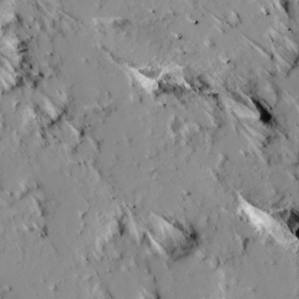
Label: non_frost